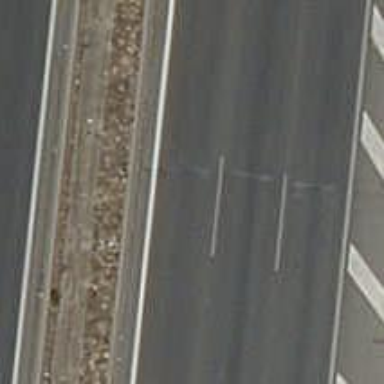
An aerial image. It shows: Motorway.